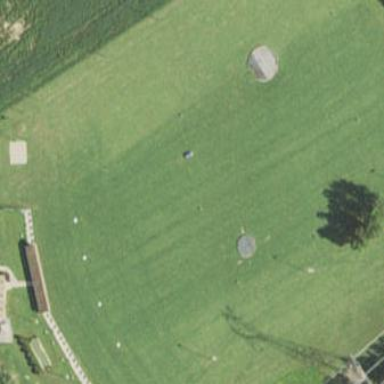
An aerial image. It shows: Golf driving range on grassy land designated for leisure activities.